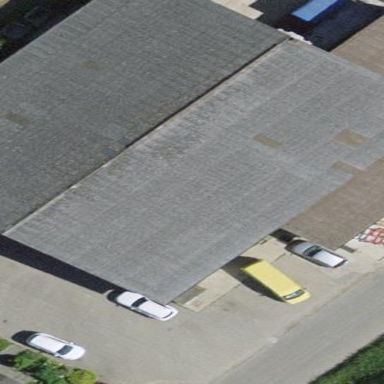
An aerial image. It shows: Barn.